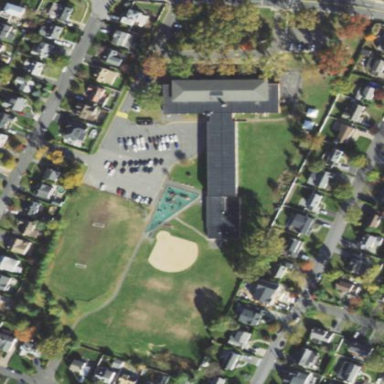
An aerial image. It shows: School.